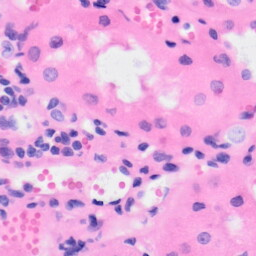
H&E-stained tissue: Kidney